Field crop: tomato
Growth stage: 1
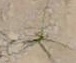
Species: cyperus